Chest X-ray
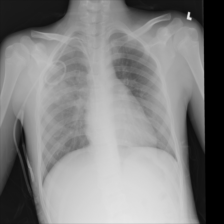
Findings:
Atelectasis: negative
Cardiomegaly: negative
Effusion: negative
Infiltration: negative
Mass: negative
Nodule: negative
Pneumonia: negative
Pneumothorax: negative
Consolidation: positive
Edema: negative
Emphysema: negative
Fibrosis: negative
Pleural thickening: negative
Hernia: negative